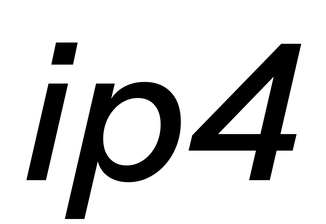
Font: InstrumentSans-Italic_Medium_Italic